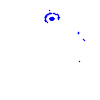
Particle: electron